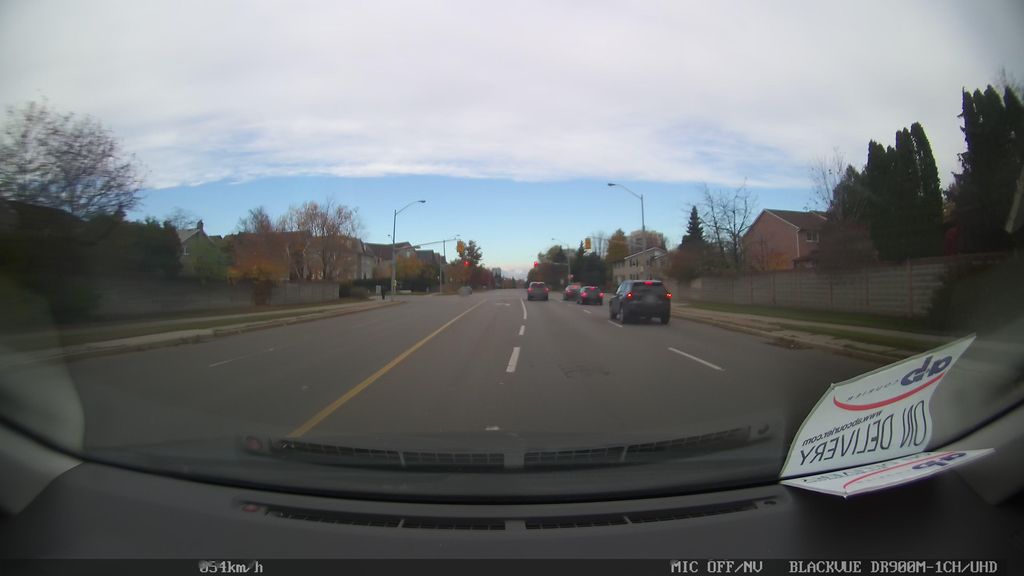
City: toronto